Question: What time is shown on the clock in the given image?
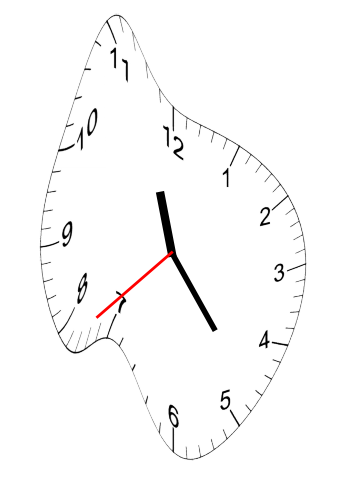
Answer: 11:23:38